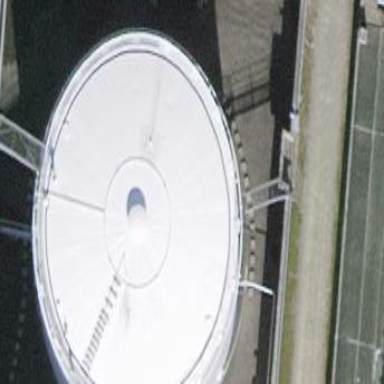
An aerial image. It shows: Building with storage tank.